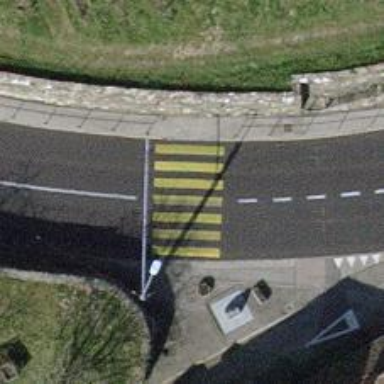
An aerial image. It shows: Zebra crossing on the road.